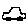
Label: car